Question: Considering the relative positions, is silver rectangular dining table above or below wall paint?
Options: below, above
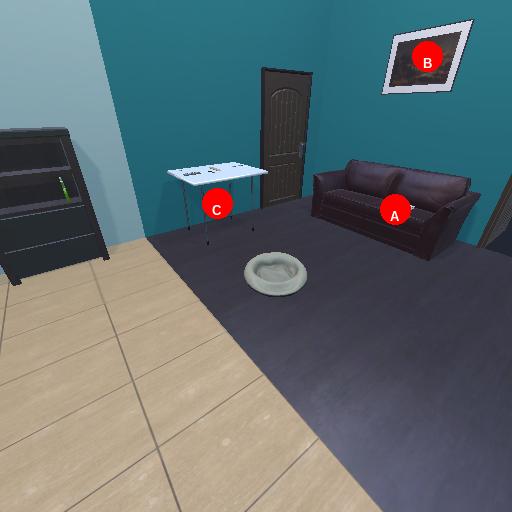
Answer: below